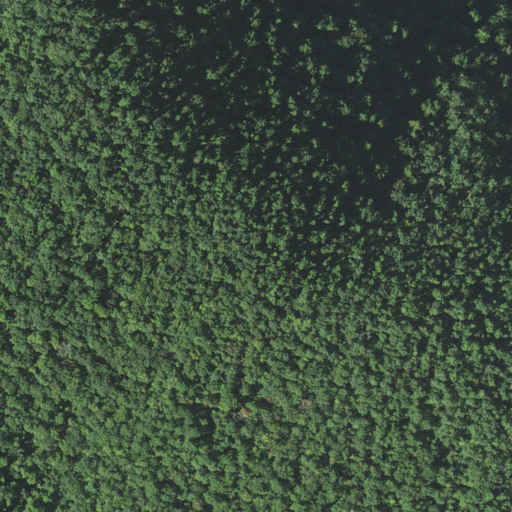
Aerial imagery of mountain in North Carolina named Hickory Knob containing deciduous forest and mixed forest